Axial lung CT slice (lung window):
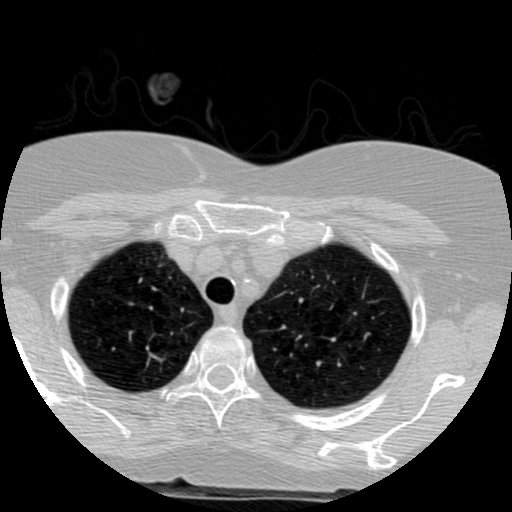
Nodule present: no